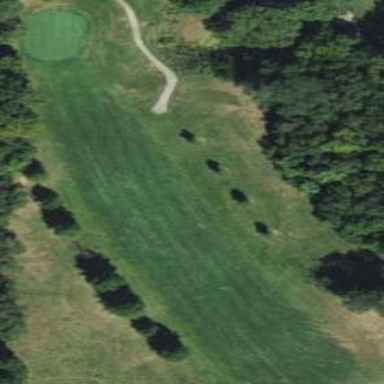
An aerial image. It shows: Golf fairway in the image.